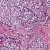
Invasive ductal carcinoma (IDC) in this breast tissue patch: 1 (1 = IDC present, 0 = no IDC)